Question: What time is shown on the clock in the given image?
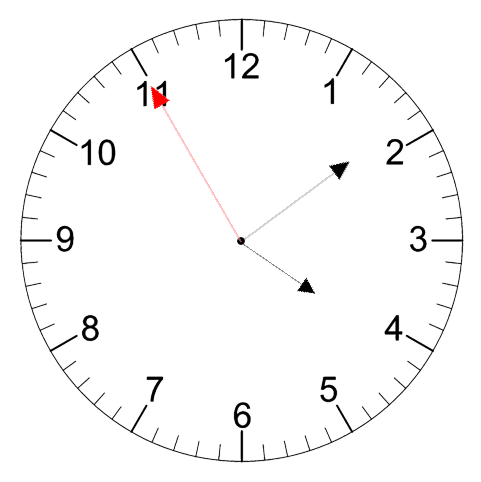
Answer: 04:08:55